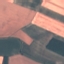
Land use / land cover: AnnualCrop